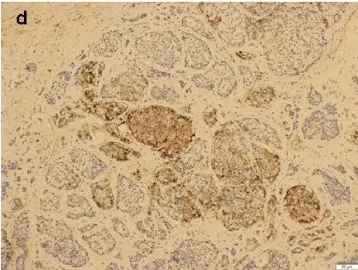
Focal immunoreactivity for CD56.
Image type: pathology (immunostaining)